Interaction volume radius: 5 \u00c5
Interaction volume height: 20 \u00c5
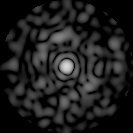
Disorder parameter: 0.8531